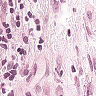
Metastatic tissue present: yes